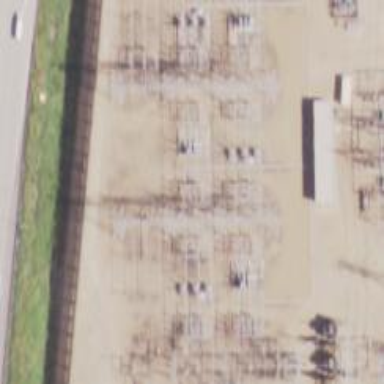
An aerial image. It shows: Mast used for lightning protection.